Chest X-ray. View position: AP
Patient age: 53
Patient sex: F
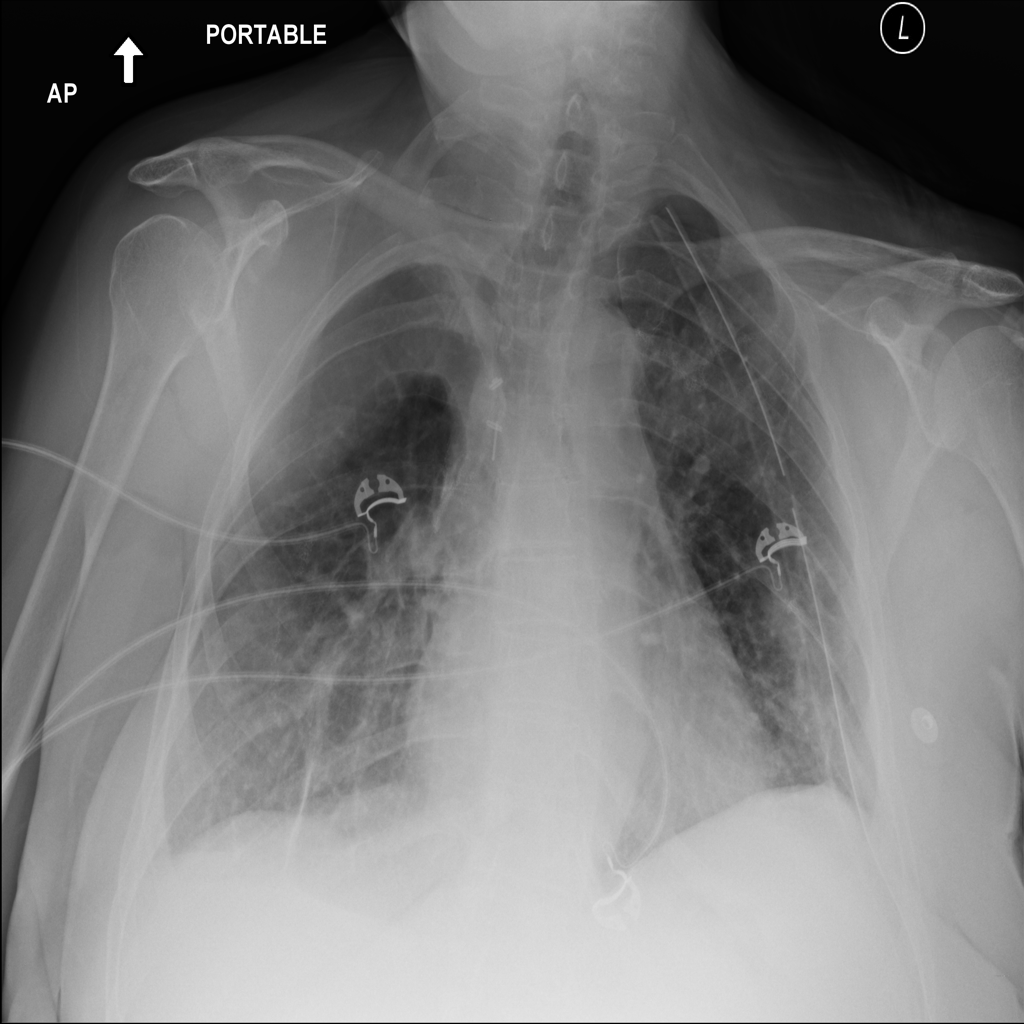
Finding: Pneumothorax